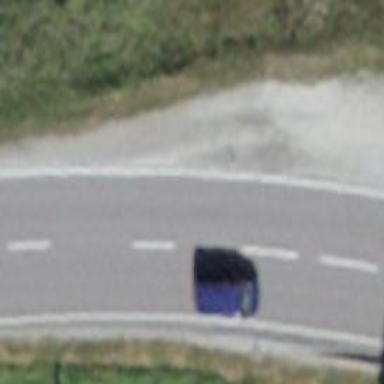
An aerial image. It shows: Primary road with asphalt surface.